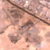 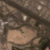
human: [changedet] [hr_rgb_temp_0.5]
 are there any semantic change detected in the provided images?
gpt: Some streets and houses were built below the existing road.